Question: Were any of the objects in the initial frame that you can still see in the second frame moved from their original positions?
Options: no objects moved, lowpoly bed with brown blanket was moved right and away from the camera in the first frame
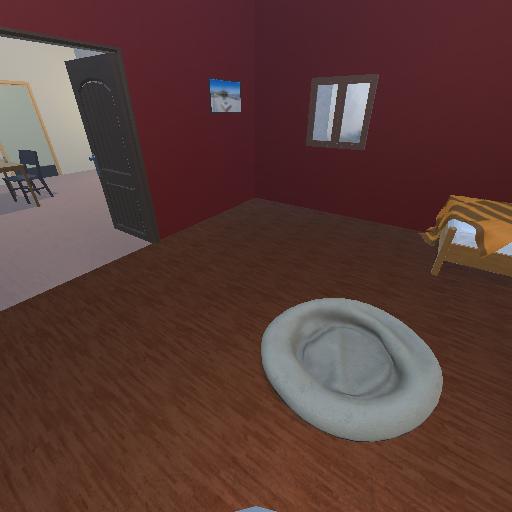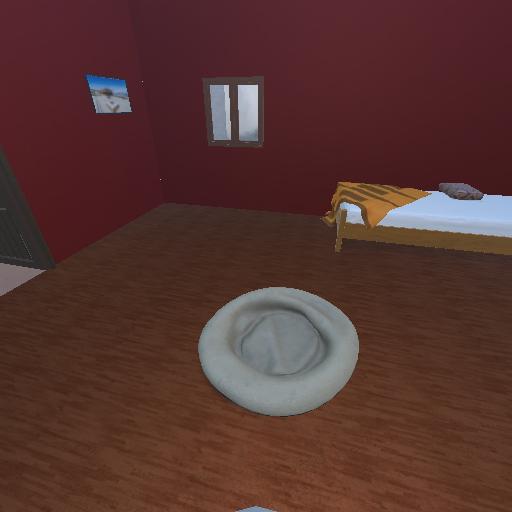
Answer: no objects moved